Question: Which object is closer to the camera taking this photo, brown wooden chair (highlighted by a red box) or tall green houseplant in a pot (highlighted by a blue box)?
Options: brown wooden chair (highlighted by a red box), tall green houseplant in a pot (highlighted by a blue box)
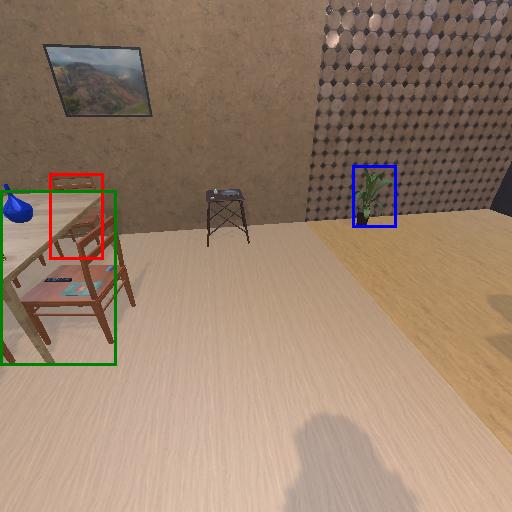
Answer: brown wooden chair (highlighted by a red box)